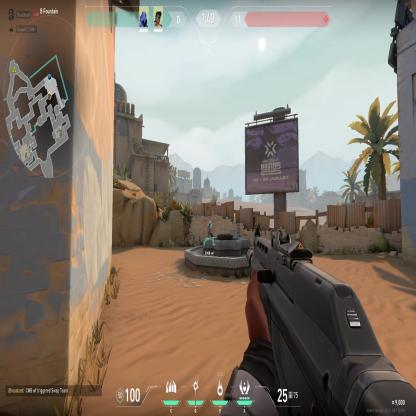
Label: teammate